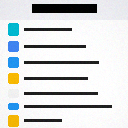
Screen state: on